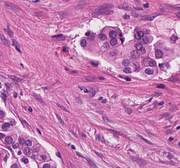
Tumor epithelial tissue: yes
Tumor-associated stroma tissue: yes
Normal tissue: no